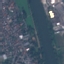
Land use / land cover class: River